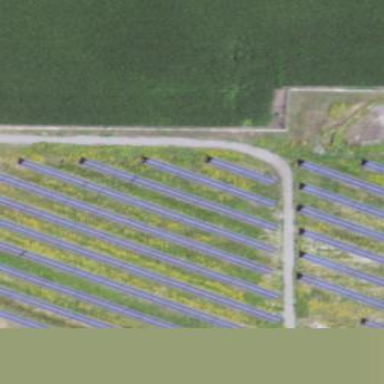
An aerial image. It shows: Solar power generator using photovoltaic panels.